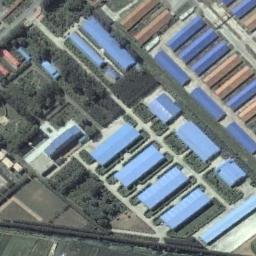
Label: industrial_area